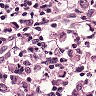
Metastatic tissue present: yes